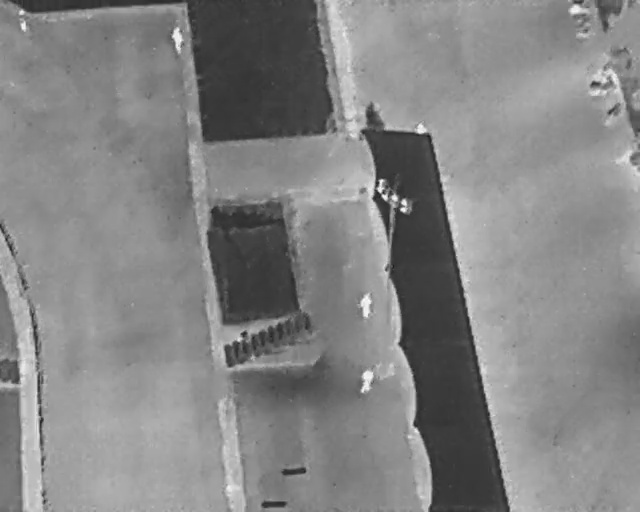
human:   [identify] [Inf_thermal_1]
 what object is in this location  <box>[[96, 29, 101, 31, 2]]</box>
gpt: <ref>1 small bicycle at the right</ref>

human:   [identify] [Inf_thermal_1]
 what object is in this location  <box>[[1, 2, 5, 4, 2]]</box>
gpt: <ref>1 medium person at the top left</ref>